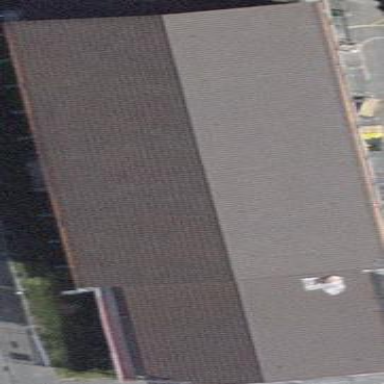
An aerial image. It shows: School building.